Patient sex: F
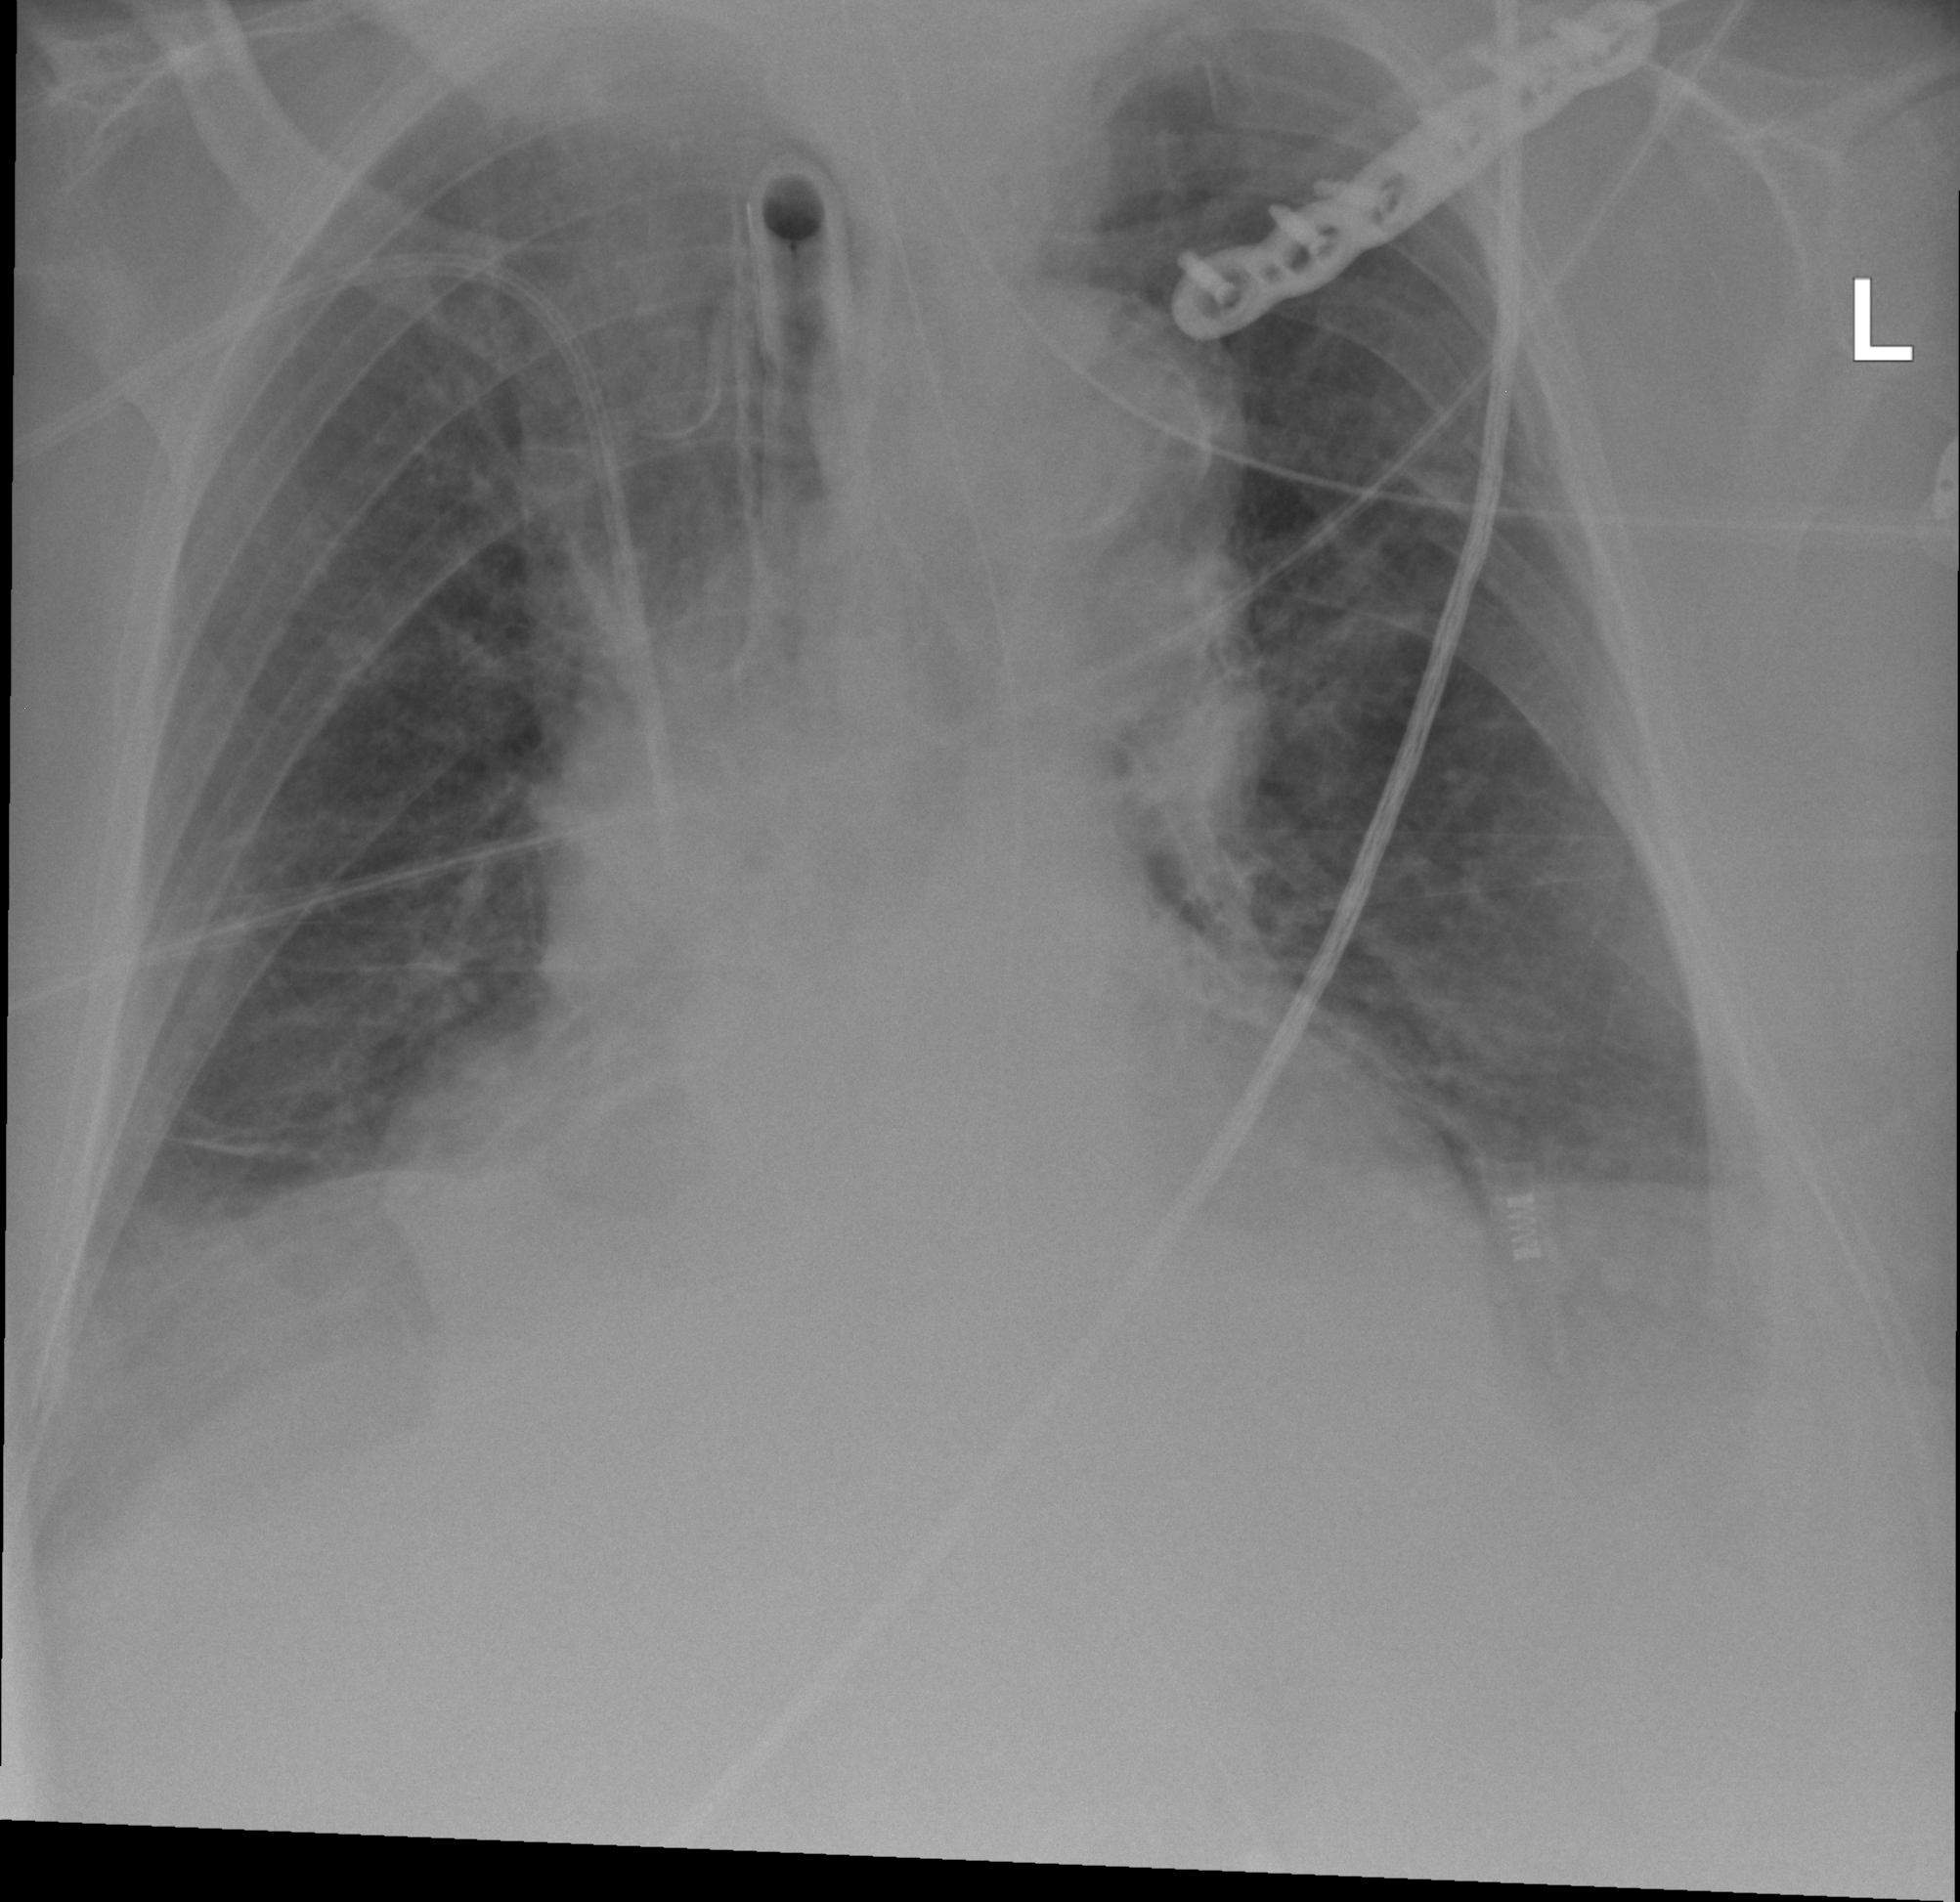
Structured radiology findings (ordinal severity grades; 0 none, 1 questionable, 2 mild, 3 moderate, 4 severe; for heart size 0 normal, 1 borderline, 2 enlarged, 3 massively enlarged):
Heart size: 1
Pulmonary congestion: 2
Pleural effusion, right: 2
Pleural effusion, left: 2
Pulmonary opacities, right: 0
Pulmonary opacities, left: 0
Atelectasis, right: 2
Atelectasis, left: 2